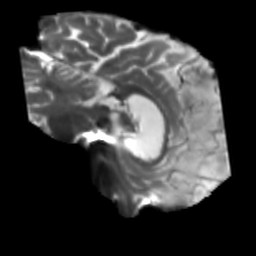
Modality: T2w
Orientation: sagittal
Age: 42
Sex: male
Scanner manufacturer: siemens
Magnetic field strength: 3 T
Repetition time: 5.25 s
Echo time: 0.08 s